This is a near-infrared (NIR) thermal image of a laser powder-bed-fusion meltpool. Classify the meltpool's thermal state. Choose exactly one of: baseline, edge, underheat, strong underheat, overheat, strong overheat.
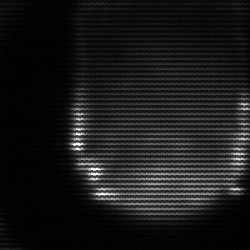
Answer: edge